Interaction volume radius: 5 \u00c5
Interaction volume height: 35 \u00c5
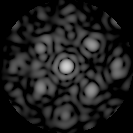
Disorder parameter: 0.5163